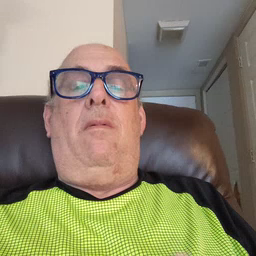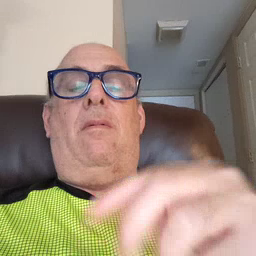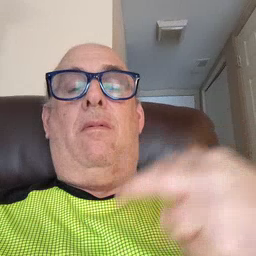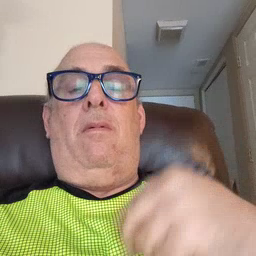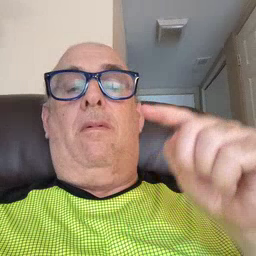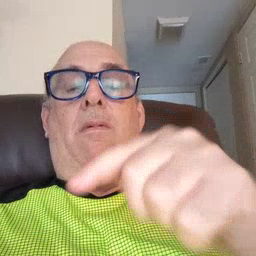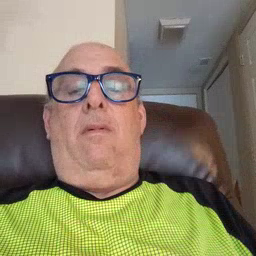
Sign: haveto